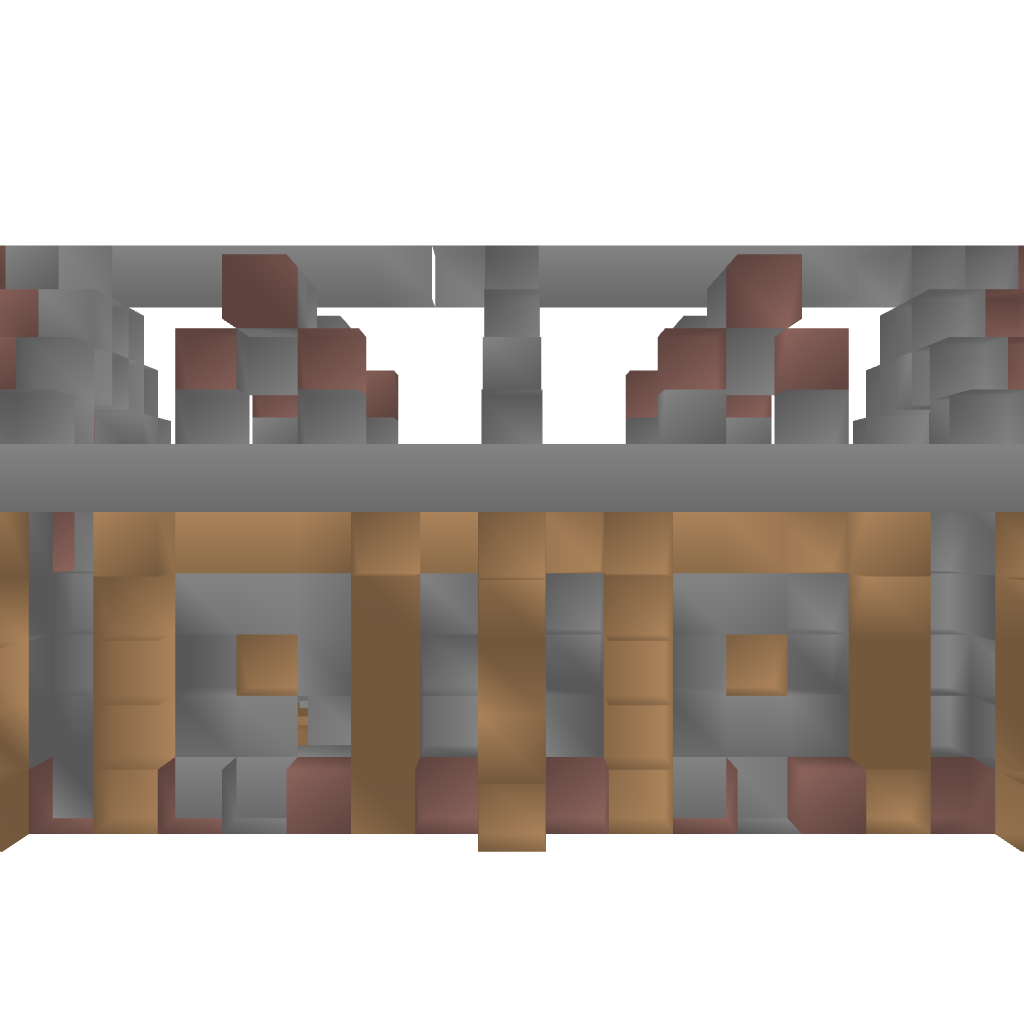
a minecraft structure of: House 1 bad low quality